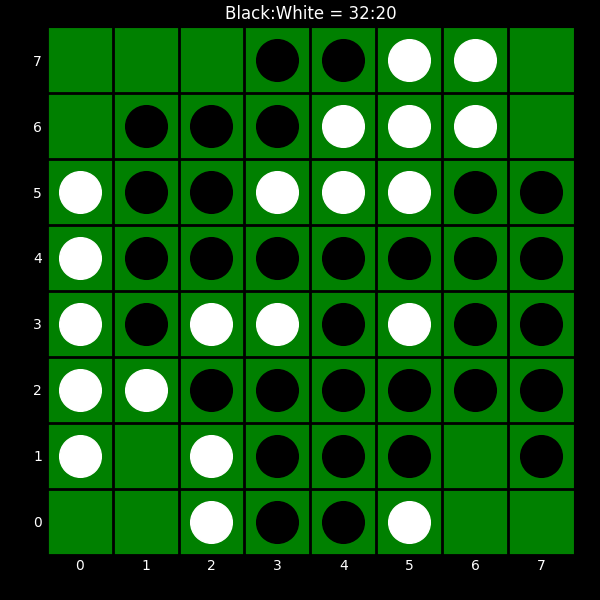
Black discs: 32
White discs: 20